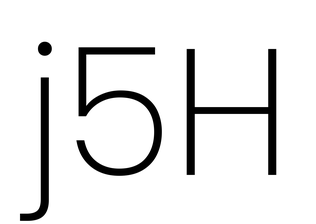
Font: Poppins-ExtraLight